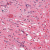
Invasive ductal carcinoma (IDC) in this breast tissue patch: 0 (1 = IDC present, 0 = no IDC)